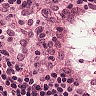
Metastatic tissue present: no